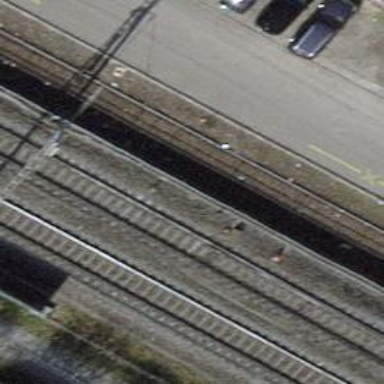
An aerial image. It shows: Railway switch.